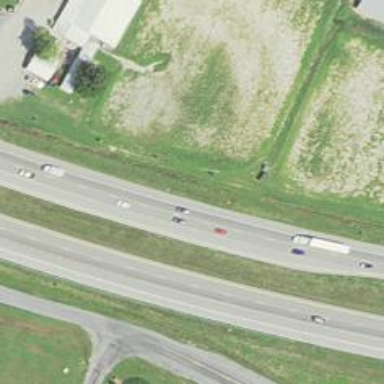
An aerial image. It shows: Trunk highway.